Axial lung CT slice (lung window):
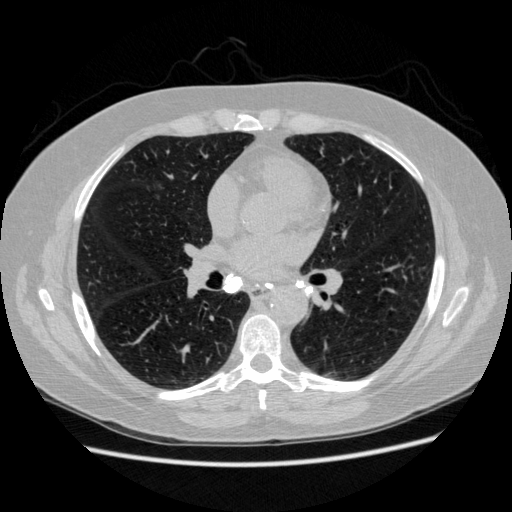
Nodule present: no